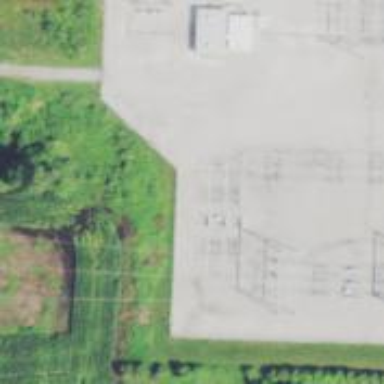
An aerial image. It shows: Switch used for power control.